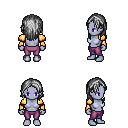
a pixel art fantasy rpg character, female body template, dark elf, purple skin, gold arm armor, magenta pants, gray long hairstyle, four views (front, back, left, right), 2x2 character sprite sheet, small pixel art, hard edges, no anti-aliasing